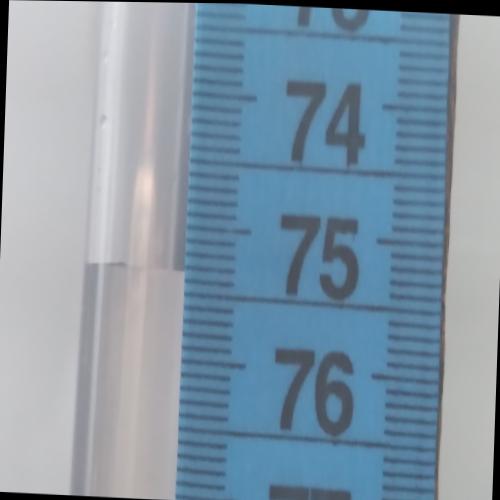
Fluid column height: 75.3 cm